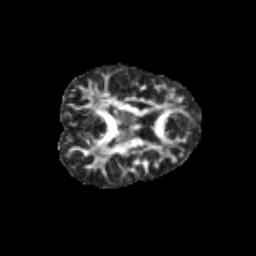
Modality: FA
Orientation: axial
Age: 12
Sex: female
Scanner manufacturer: siemens
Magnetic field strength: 3 T
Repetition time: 3.8 s
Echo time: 0.07 s